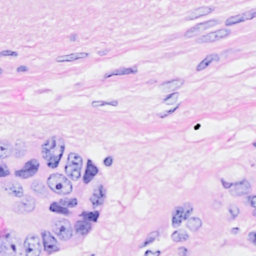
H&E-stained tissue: Breast